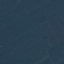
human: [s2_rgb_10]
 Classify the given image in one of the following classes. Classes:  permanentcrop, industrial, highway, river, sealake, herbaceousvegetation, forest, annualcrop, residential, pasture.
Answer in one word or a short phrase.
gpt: Forest